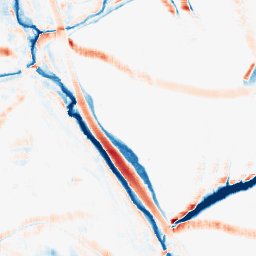
Category: morphological
Decomposition family: morphological_square
Decomposition parameters: operation: average
size: 15
Upsampling method: quartic
Upsampling parameters: scale: 8
Upsampling scale: 8